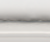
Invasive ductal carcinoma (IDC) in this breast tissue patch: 0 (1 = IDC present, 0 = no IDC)